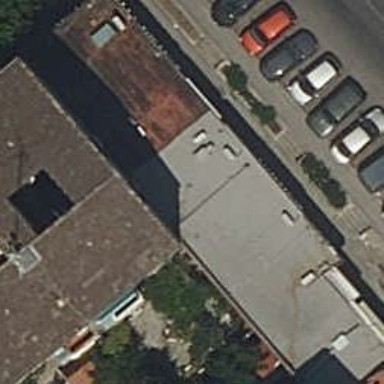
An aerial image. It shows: Clothing store.